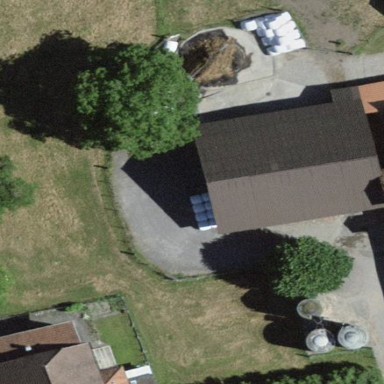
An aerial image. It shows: Rural barn.